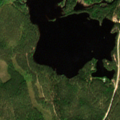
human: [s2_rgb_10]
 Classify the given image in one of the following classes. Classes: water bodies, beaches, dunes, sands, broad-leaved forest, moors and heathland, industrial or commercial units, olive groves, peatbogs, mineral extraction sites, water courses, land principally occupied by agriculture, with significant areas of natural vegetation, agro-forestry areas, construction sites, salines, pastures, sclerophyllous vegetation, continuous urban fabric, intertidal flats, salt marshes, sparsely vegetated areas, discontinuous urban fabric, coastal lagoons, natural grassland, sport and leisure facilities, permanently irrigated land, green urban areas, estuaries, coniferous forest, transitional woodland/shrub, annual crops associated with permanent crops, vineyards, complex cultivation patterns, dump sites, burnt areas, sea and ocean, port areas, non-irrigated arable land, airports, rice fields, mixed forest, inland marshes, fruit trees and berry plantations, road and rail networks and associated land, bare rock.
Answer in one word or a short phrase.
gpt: coniferous forest, mixed forest, water bodies